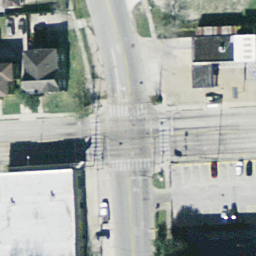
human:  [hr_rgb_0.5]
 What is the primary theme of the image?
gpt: intersection